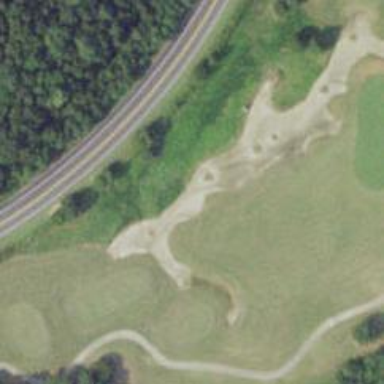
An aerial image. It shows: Rough grass surface in golf course setting.